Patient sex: F
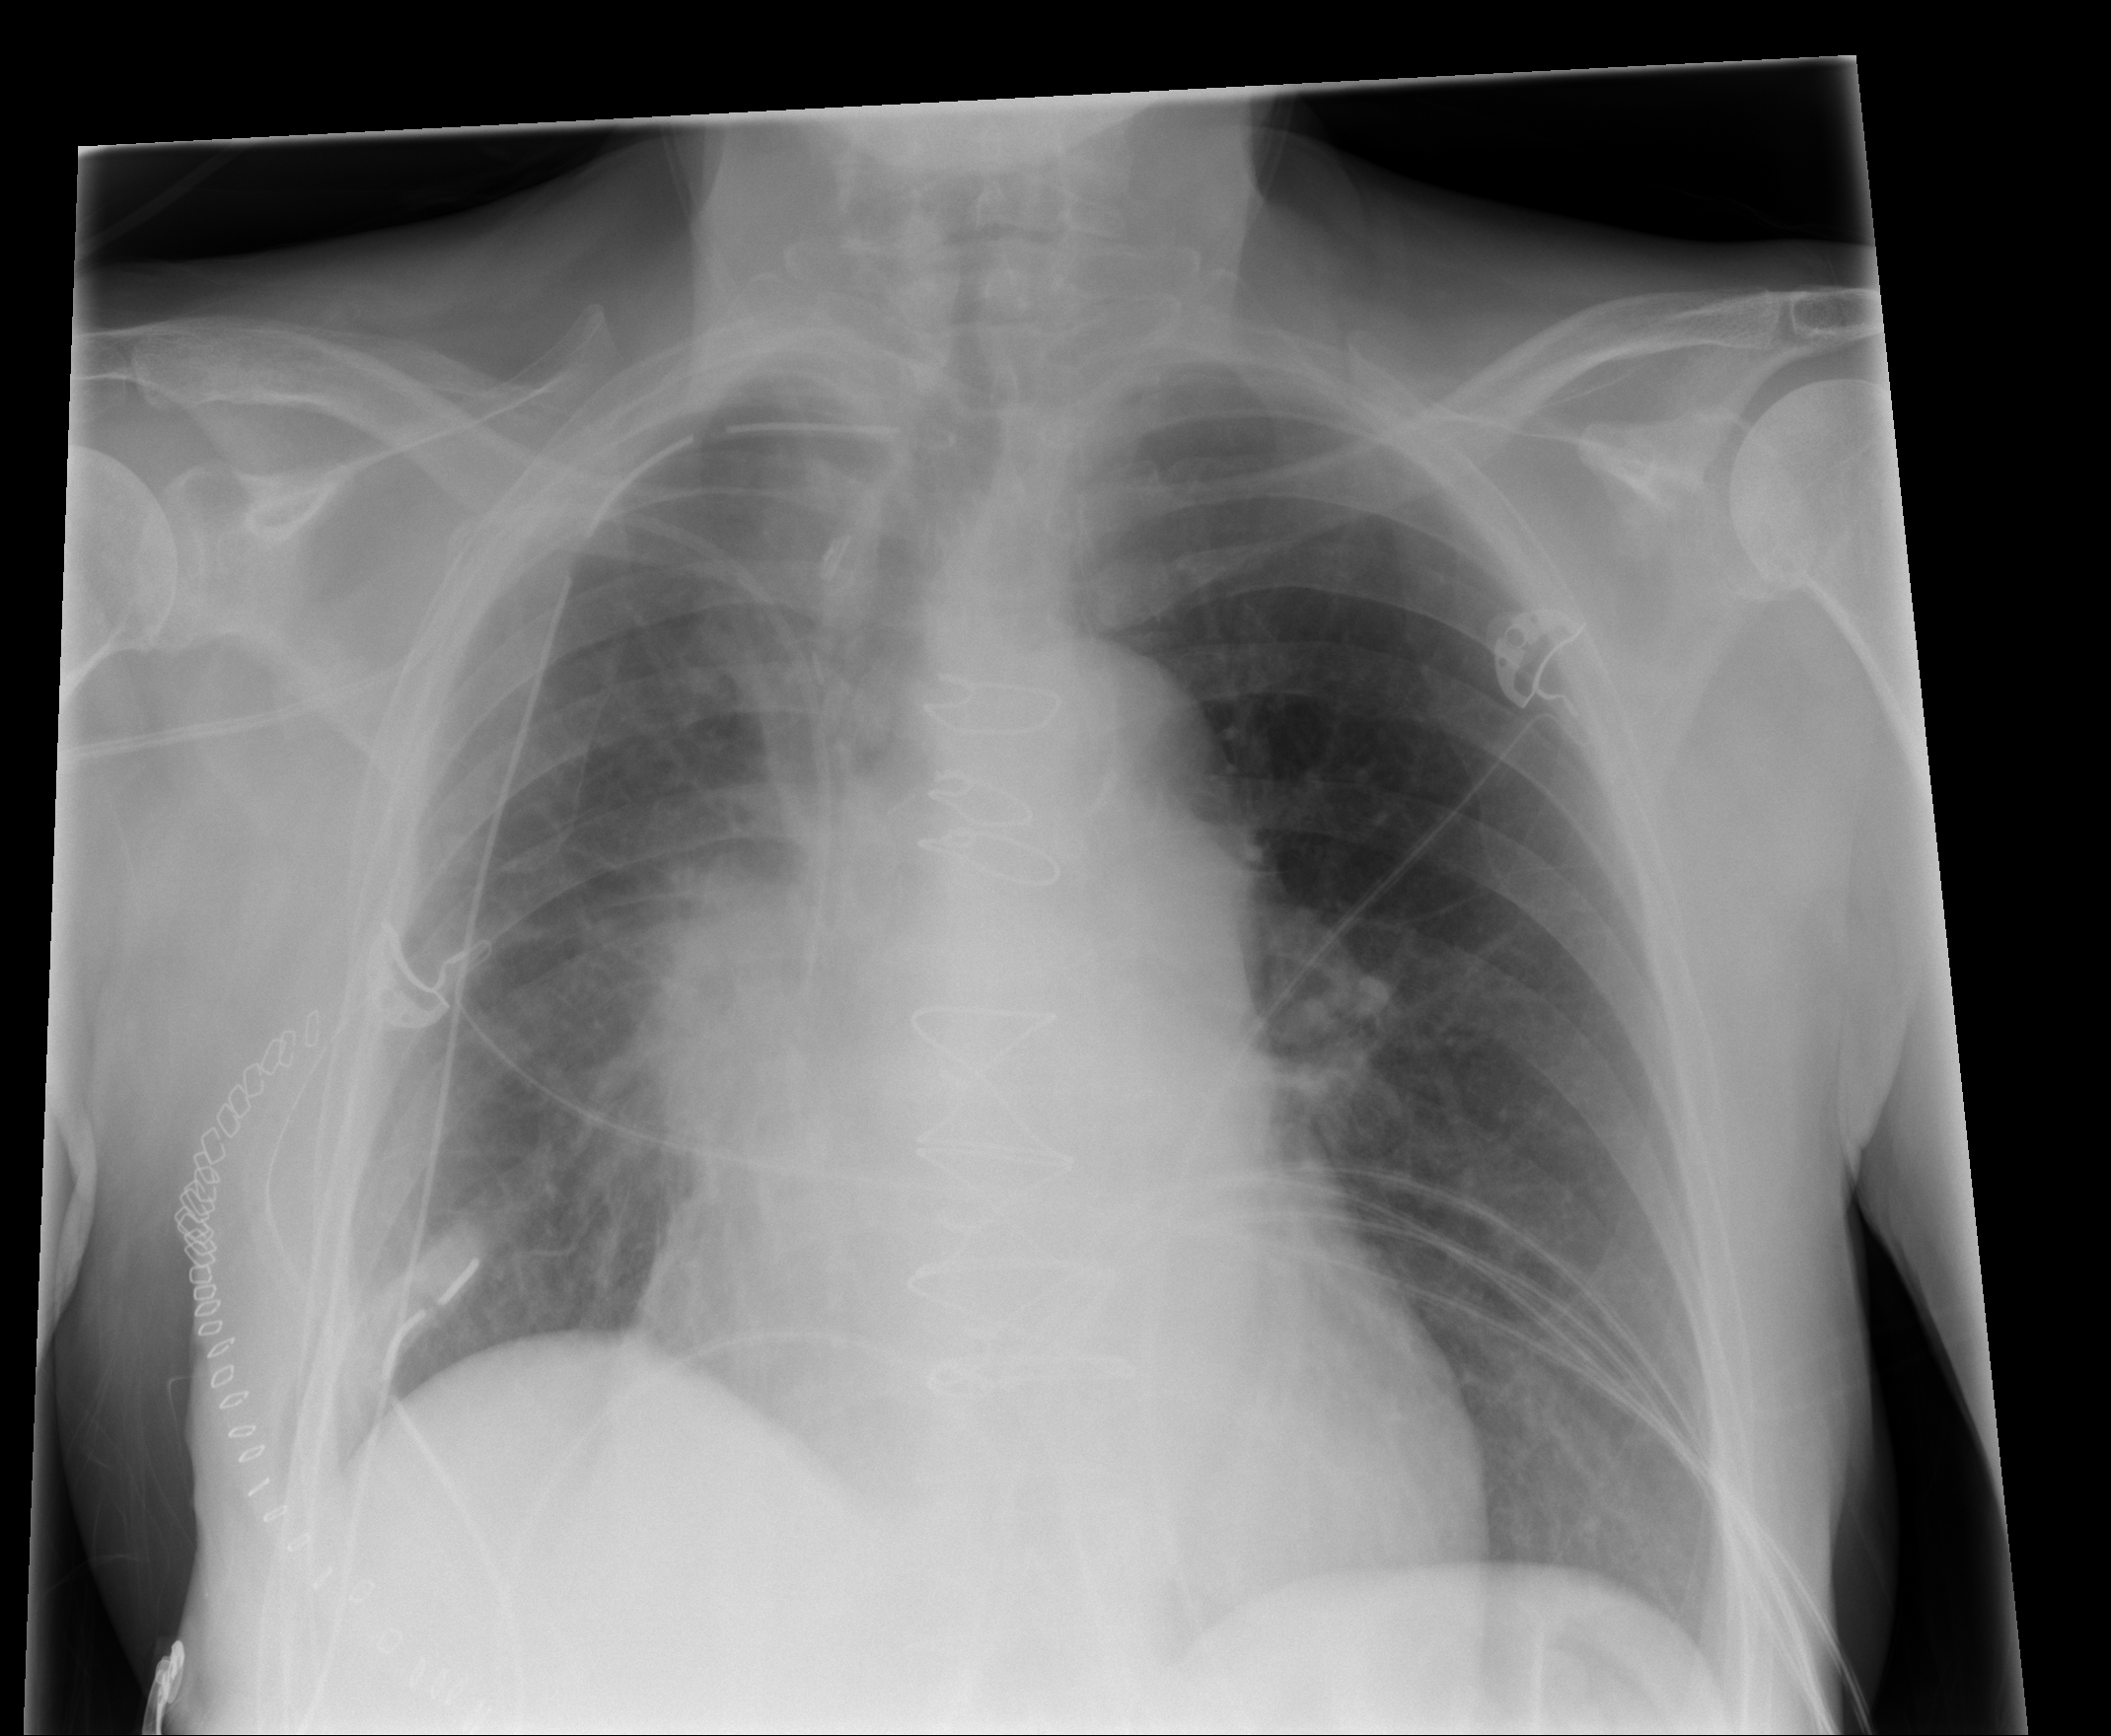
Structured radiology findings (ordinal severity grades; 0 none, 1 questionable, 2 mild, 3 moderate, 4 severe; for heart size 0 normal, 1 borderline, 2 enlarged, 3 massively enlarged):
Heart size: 2
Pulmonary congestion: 0
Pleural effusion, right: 0
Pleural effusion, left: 0
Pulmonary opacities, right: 0
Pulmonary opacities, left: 0
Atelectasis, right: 1
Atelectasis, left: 0